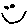
Label: smiley face